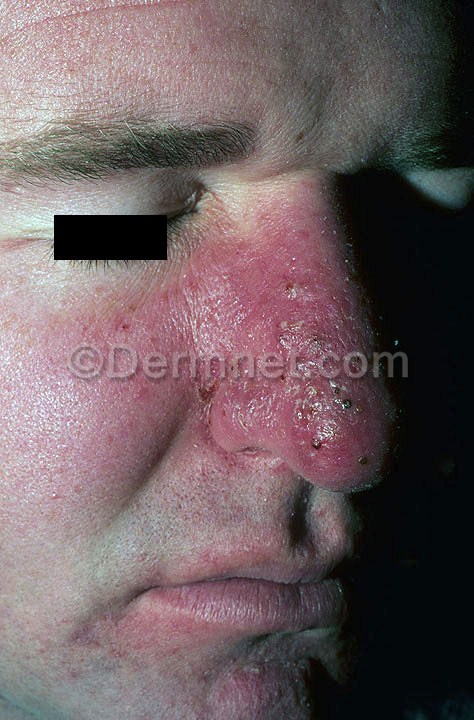
Disease: Acne and Rosacea Photos